Question: I have a Joomla (2.5) site that sporadically hangs in its response. PHP seems to do its thing in a reasonable amount of time, but the response hits apache's time limit.

I've never seen this before, but I've also never developed Joomla sites before. Is this common to Joomla? How would you go about debugging this?
- - - 'apt-get'
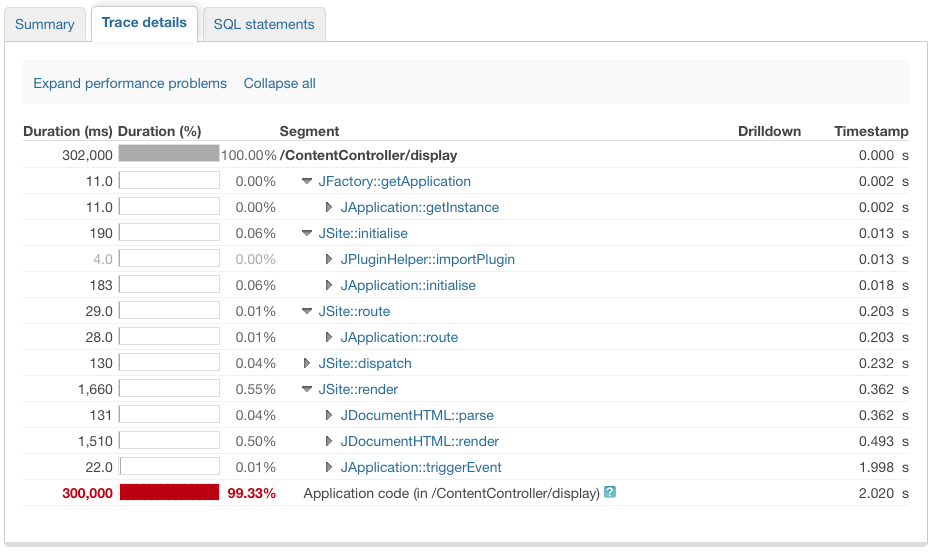
Answer: I've been running a joomla site on aws for half year now having similar issues and it seems to be related to amazon somehow. Sometimes it opens too many mysql connections resulting in these hangs in ec2-rds layer
After lots of investigations we've resolved this by adding additional instance working as a failover machine. Concluding, this is definitely not joomla issue, either you have same issue we have or your apache php-handler is misconfigured.
Enable CloudWatch for your ec2 and RDS instances and watch for number of connections to the database when the site seems frozen. If you see a spike you have the same issue